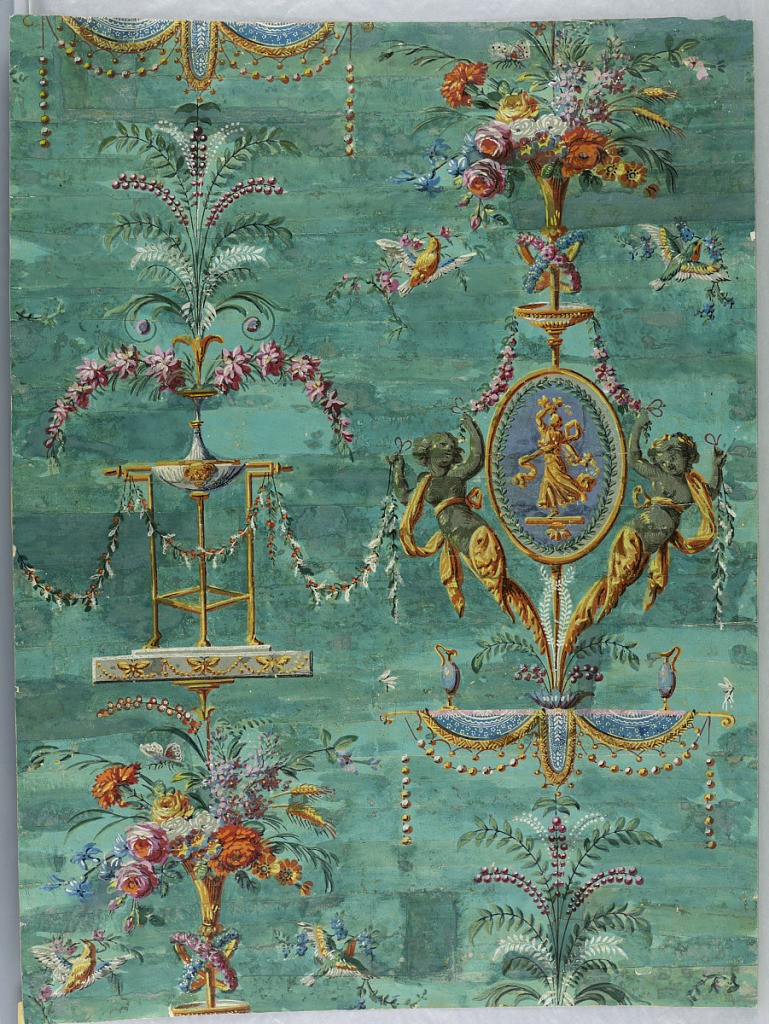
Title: Sidewall
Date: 1785–90
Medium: Block-printed on handmade paper
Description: Repeating pattern developed on a vertical axis: a medallion flanked by female gaines, surmounted by a bouquet of flowers with birds and butterflies; below medallion a tripod from which grow sprays of flowers and foliage. Vertical rectangle.